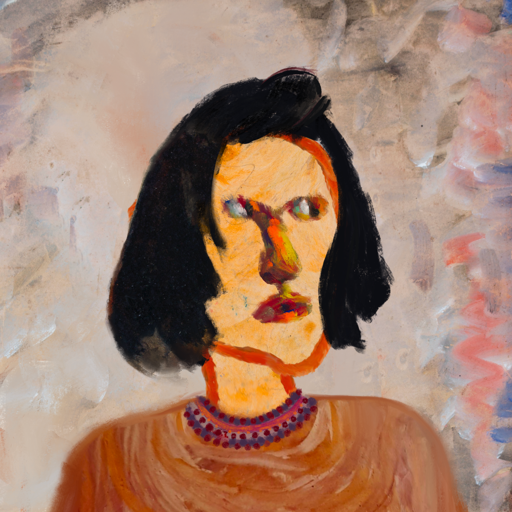
Background: Roy_Bahadur, Head And Neck Side: Experience, Face Side: An_Impression, Bust: Pious_Lady, Hair Side: Mosgoul, Head Accessory: Blank, Second Necklace: Blank, Necklace: Roy_Bahadur, Baby: Blank